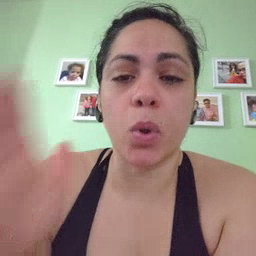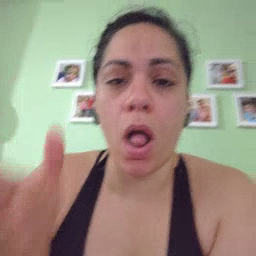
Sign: will